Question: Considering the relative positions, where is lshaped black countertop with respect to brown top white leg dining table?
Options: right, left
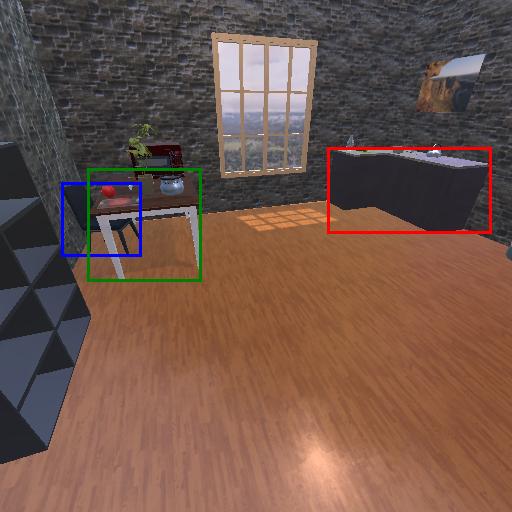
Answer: right